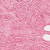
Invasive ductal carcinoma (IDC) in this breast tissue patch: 0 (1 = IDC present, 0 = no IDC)